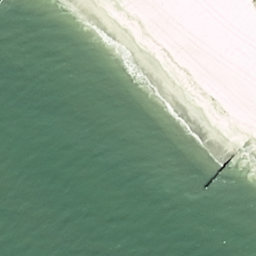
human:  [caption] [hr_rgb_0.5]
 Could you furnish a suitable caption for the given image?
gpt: A peaceful white sand beach with clear green waters .

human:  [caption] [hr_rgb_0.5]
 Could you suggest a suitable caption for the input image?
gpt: The beach is peaceful with green-blue waters and white sands .

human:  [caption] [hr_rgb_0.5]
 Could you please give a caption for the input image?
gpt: This is a peaceful beach with white sands and green waters .

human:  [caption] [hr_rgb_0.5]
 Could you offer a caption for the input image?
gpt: This is a beach with green-blue sea and sands .

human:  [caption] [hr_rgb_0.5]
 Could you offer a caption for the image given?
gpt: A beautiful beach with white sands and green waters .